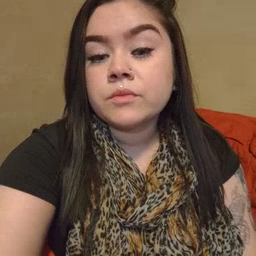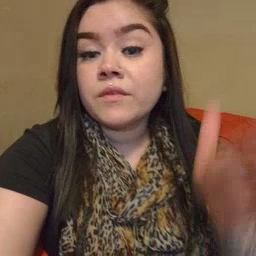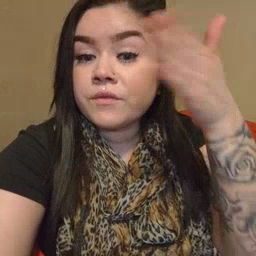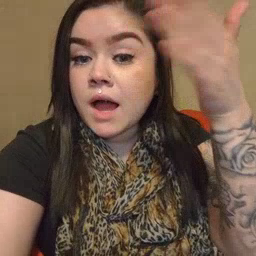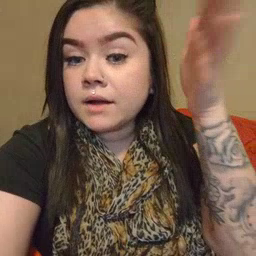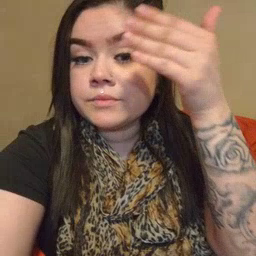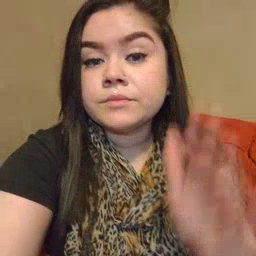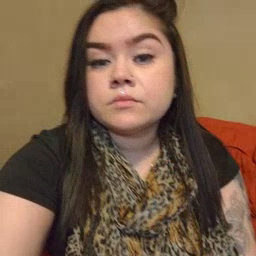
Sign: flag